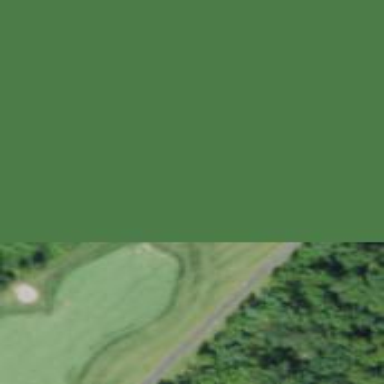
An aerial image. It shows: Golf hole.